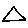
Label: triangle